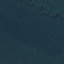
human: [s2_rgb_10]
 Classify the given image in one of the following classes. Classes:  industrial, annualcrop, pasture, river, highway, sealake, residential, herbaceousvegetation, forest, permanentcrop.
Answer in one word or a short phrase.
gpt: Forest